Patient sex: F
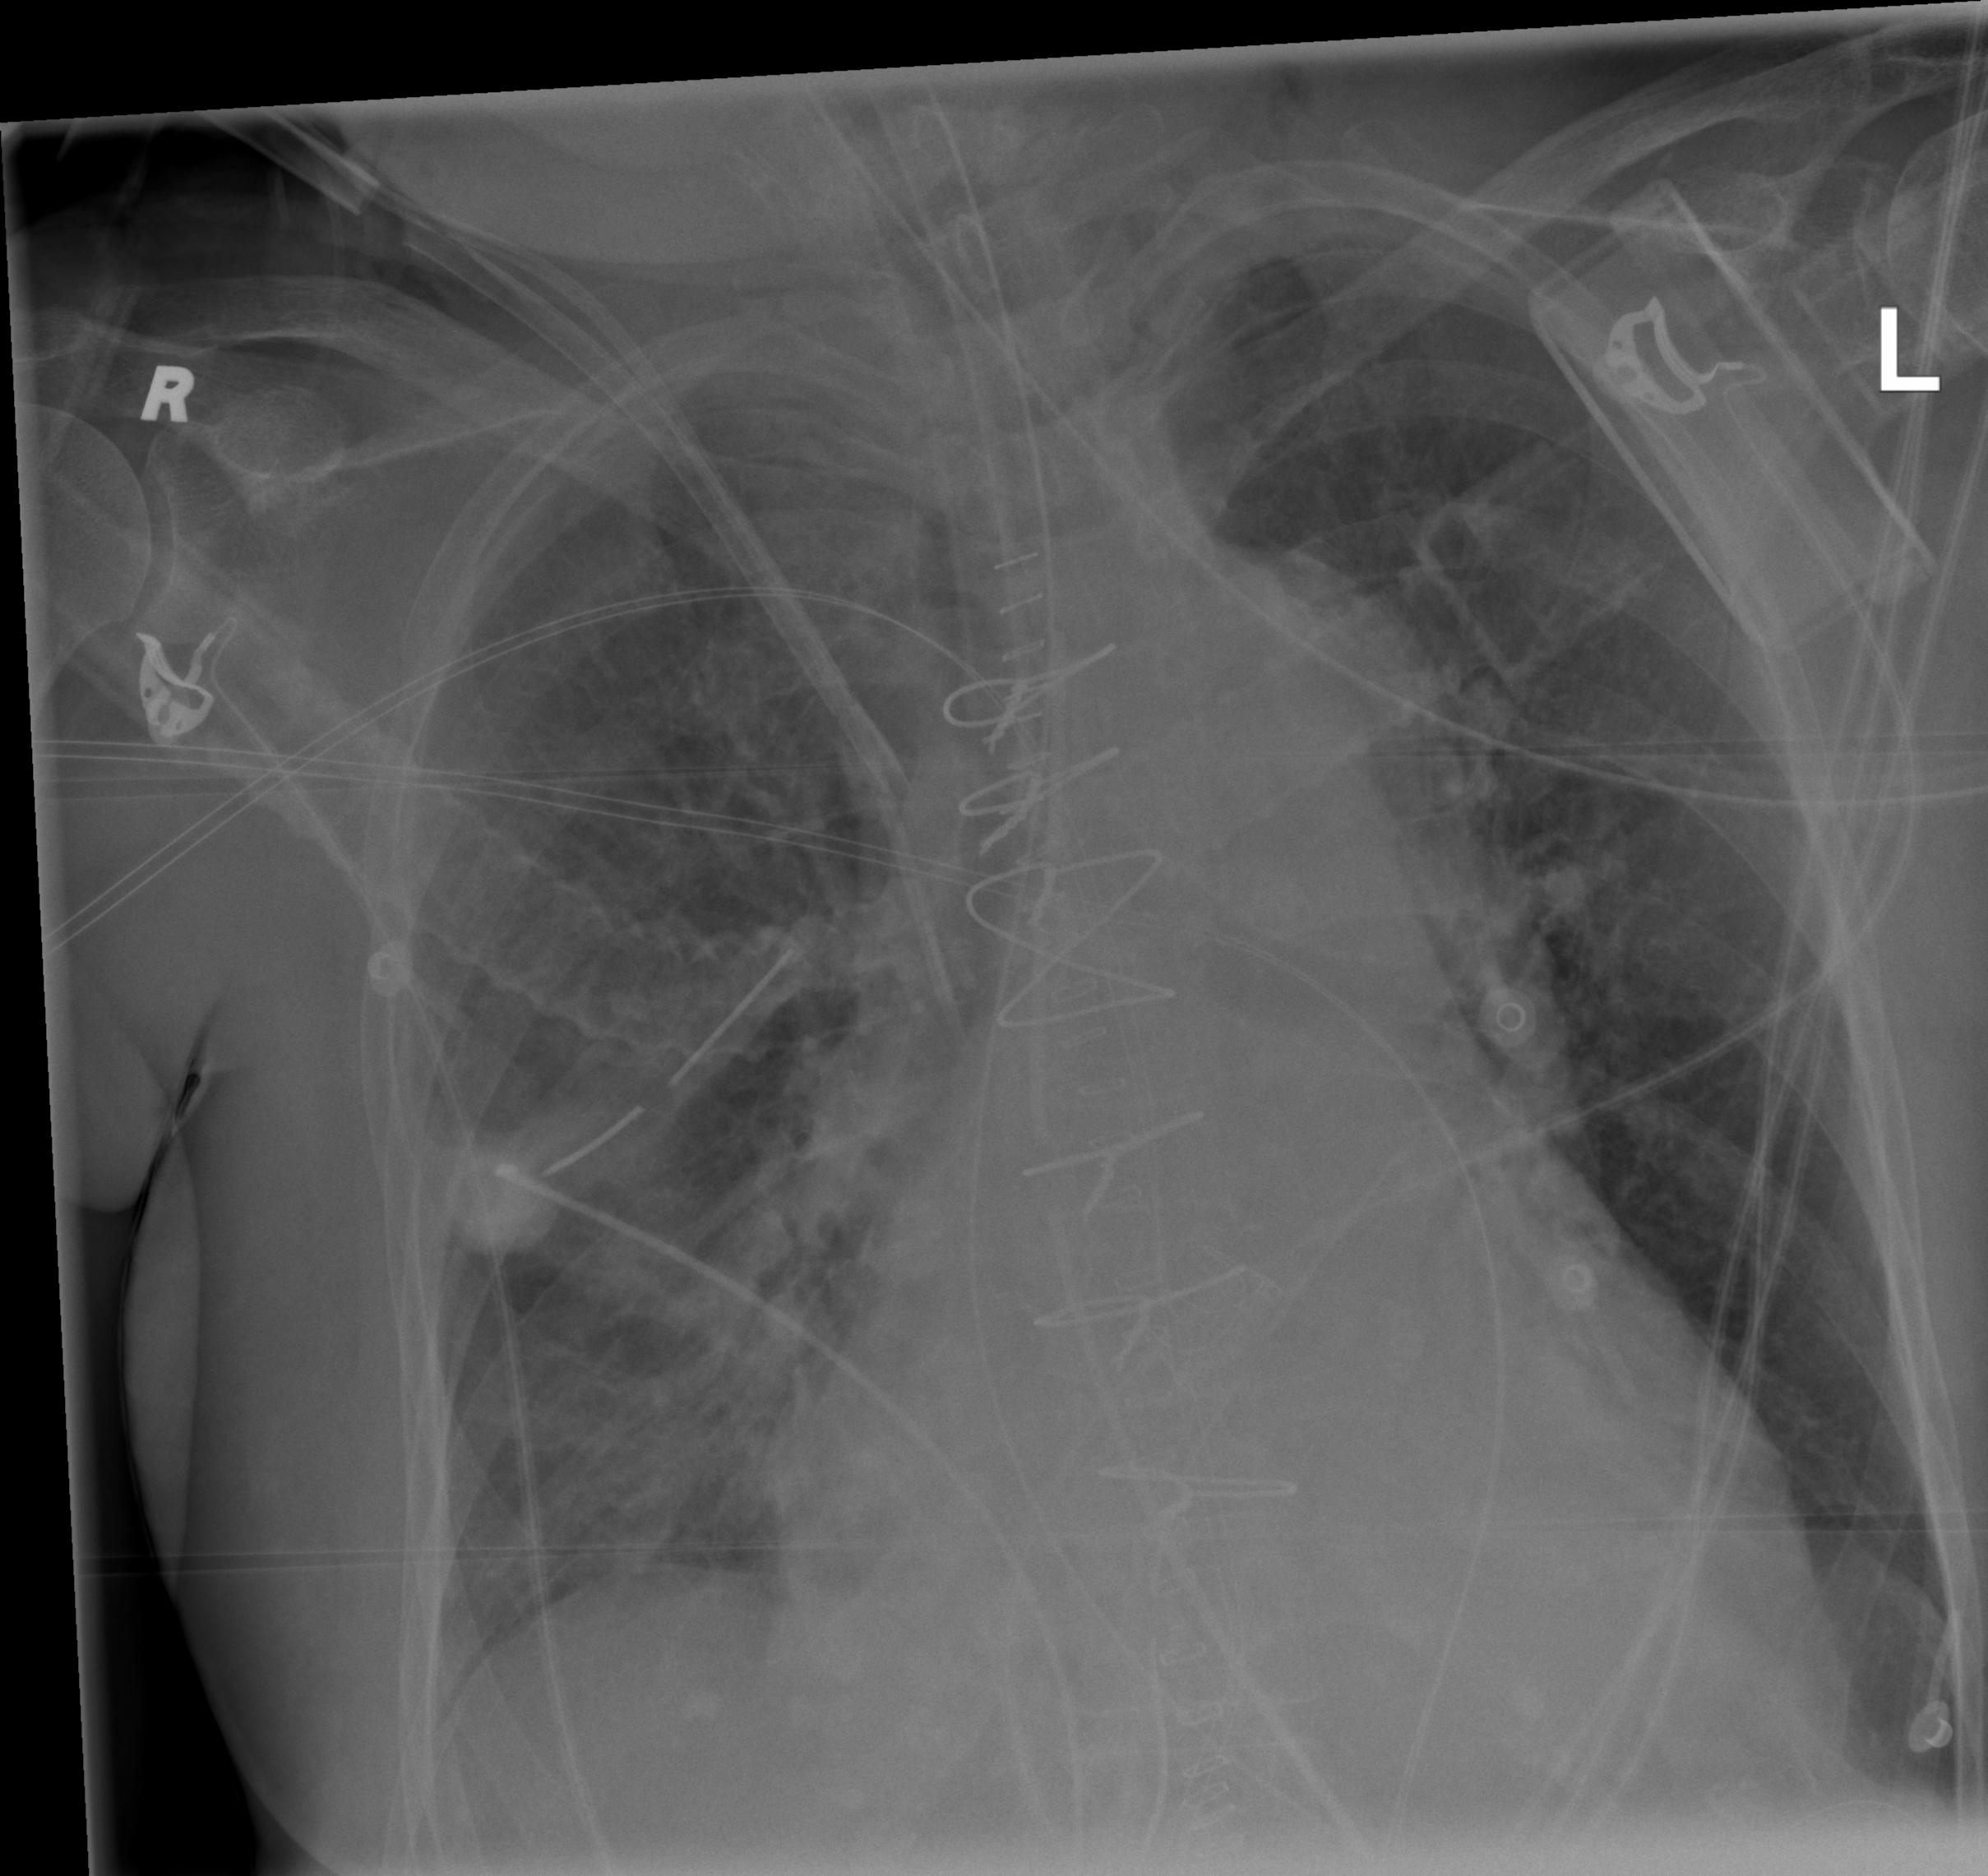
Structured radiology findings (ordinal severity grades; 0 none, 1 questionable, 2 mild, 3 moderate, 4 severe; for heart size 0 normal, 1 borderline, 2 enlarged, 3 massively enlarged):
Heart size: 2
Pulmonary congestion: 2
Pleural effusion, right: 0
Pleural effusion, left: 0
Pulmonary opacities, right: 3
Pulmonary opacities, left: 0
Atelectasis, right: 3
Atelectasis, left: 2